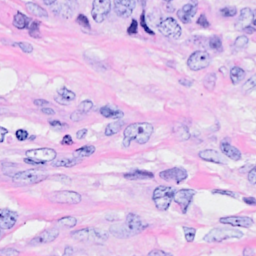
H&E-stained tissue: Breast